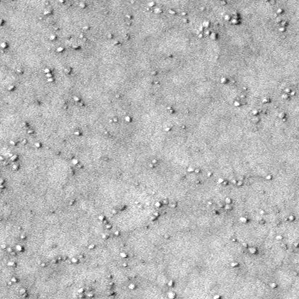
Label: frost